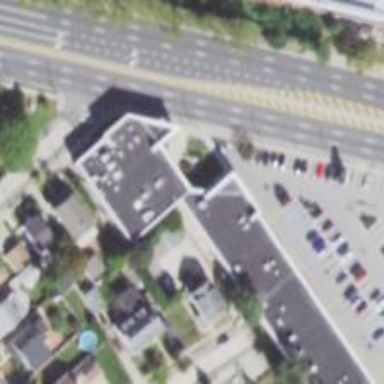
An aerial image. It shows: Healthcare clinic.